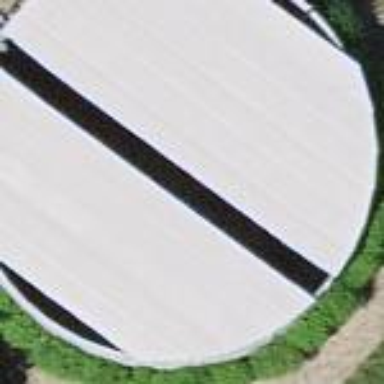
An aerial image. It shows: Silo.